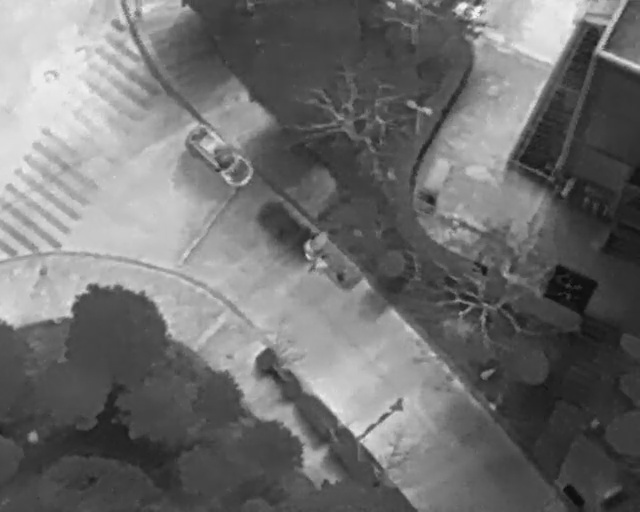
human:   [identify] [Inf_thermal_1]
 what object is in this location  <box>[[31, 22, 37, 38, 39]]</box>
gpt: <ref>1 medium car at the center</ref>